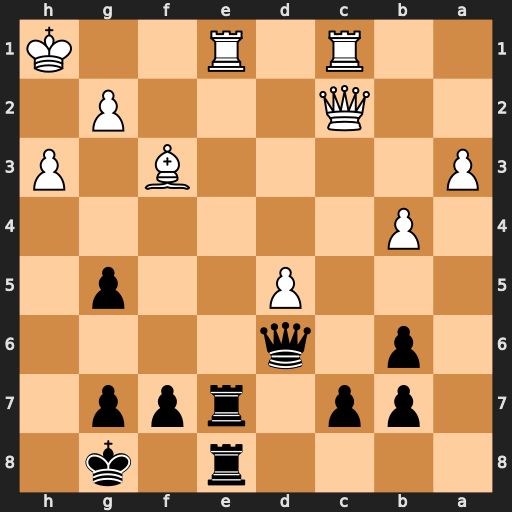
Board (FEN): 4r1k1/1pp1rpp1/1p1q4/3P2p1/1P6/P4B1P/2Q3P1/2R1R2K
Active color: b
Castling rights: -
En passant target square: -
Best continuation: Rxe1+ Rxe1 Rxe1#